Ha карусели радиуса $R=15~м$, вращающейся в горизонтальной плоскости с угловой скоростью $\omega=0.5~рад/с$, на расстоянии $R_{0}=10~м$ от центра стоит хоккеист. В некоторый момент времени он ударил клюшкой по шайбе. Шайба после его броска оставила на карусели след (см. рисунок).
Найдите величину начальной скорости шайбы относительно карусели и относительно Земли. Трением шайбы о карусель пренебречь. При малых значениях $\varphi$ (когда угол $\varphi$ выражен в радианах) можно считать $\sin \varphi \approx \varphi$, $\cos \varphi \approx 1$.
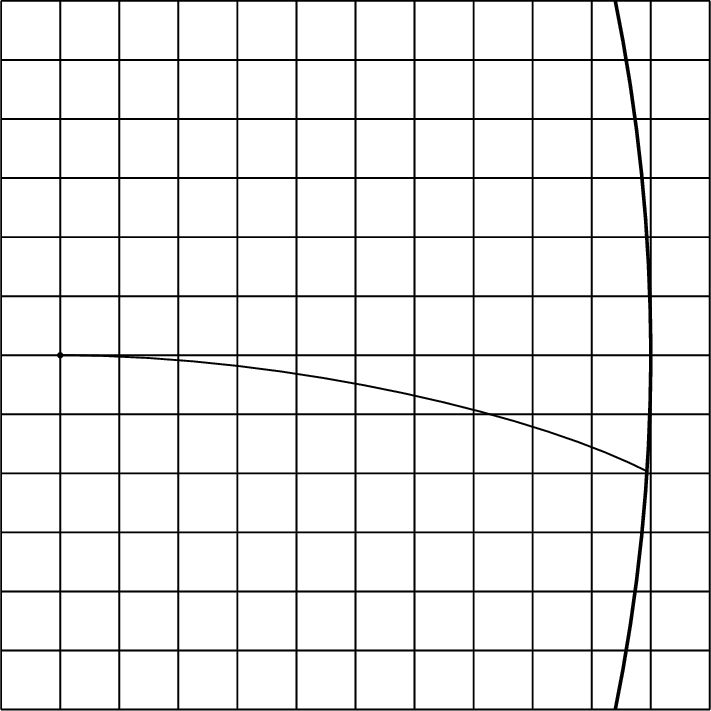
Решение: Рассмотрим движение шайбы относительно Земли. Выберем начало координат в центре карусели, ось $O x$ — по направлению к шайбе в момент удара, ось $O y$ — в горизонтальной плоскости перпендикулярно оси $O x$. В данной системе отсчета шайба движется прямолинейно и равномерно. Обозначим проекции скорости шайбы на координатные оси через $v_{x}$ и $v_{y}$. В первом приближении можно считать, что участок карусели вблизи хоккеиста в начальный момент времени движется вдоль оси $O y$ со скоростью $\omega R_{0}$. Для того, чтобы шайба оставила на карусели след, направленный вдоль оси $O x$ (как показано на рисунке), необходимо, чтобы проекция скорости шайбы на ось $O y$ также равнялась $\omega R_{0}$, то есть $v_{y}=5~м/с$. Более удаленные от центра участки карусели движутся с большей скоростью, поэтому след шайбы не будет точно прямолинейным. Действительно, точка карусели, находившаяся в начальный момент времени на оси $O x$ на расстоянии $R_{0}+a$ от центра, сместится в направлении оси $O y$ за время $t$ на расстояние $\omega\left(R_{0}+a\right) t$, шайба же сместится лишь на расстояние $\omega R_{0} t$. Это проявляется в смещении следа шайбы вниз на расстояние $ \omega a t$. Подставляя вместо $t$ время $a / v_{x}$, необходимое шайбе для смещения на расстояние a в горизонтальном направлении, получаем, что вертикальное смещение следа шайбы равно $b=\frac{\omega a^{2}}{v_{x}}$. Как видно из рисунка, данного в условии, при $a=2.5~м$ $b=0.25~м$, а при $a=5~м$ $b=1~м$. Отсюда получаем: $\frac{\omega}{v_{x}}=0.04~м^{-1}$. Окончательно, скорость шайбы и ее проекции относительно Земли: $$ v_{x}=12.5~м/с, \quad v_{y}=5~м/с, \quad v \approx 13.5~м/с. $$ Начальная скорость шайбы относительно хоккеиста (карусели) была направлена от центра карусели и равна $12.5~м/с$.
Ответ: Окончательно, скорость шайбы и ее проекции относительно Земли: $$ v_{x}=12.5~м/с, \quad v_{y}=5~м/с, \quad v \approx 13.5~м/с. $$ Начальная скорость шайбы относительно карусели равна $12.5~м/с$.
Темы:
T, Механика, Кинематика, Всероссийские, Вращение, Относительное движение